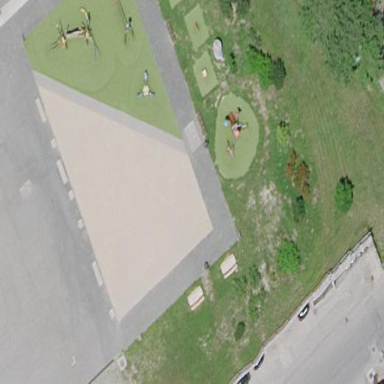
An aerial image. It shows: Playground area for leisure activities on the land.